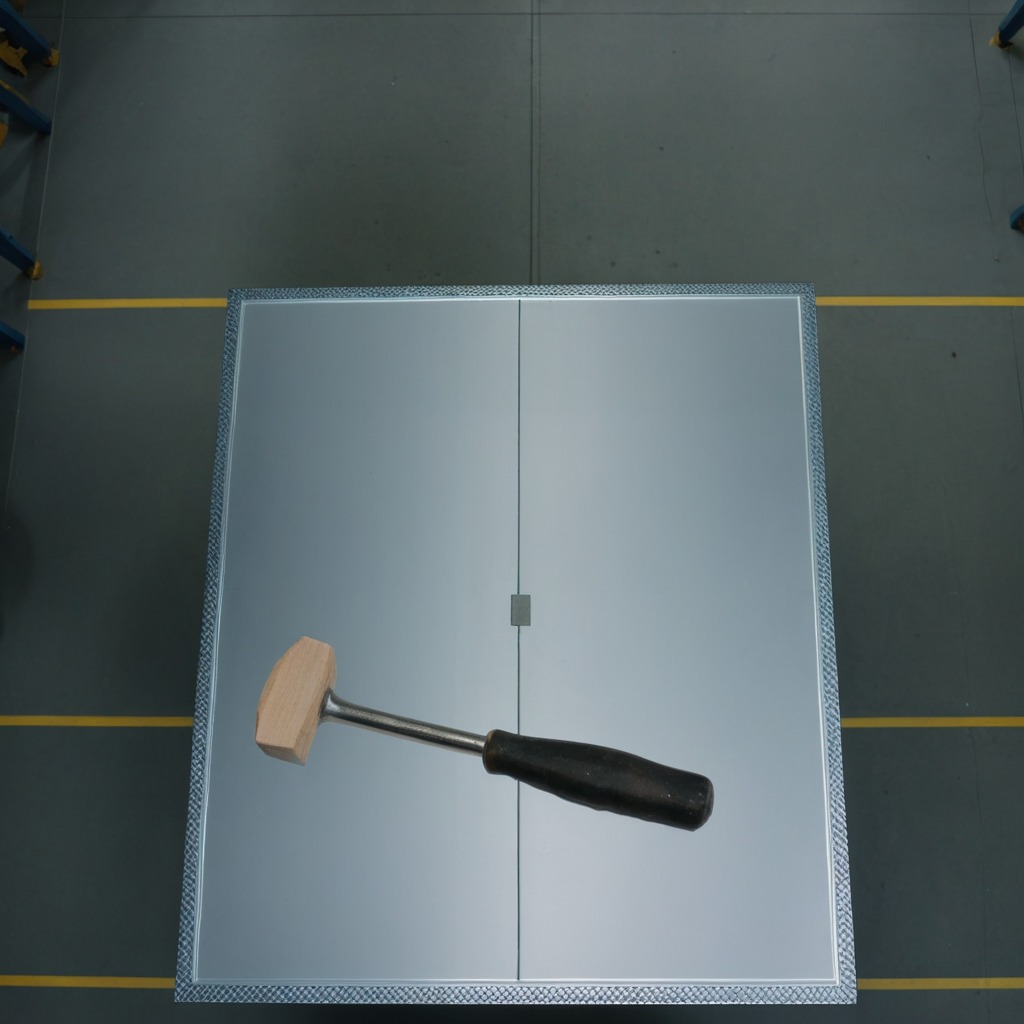
A hammer lying on a toolbox surface in an airplane hangar workshop 8K.